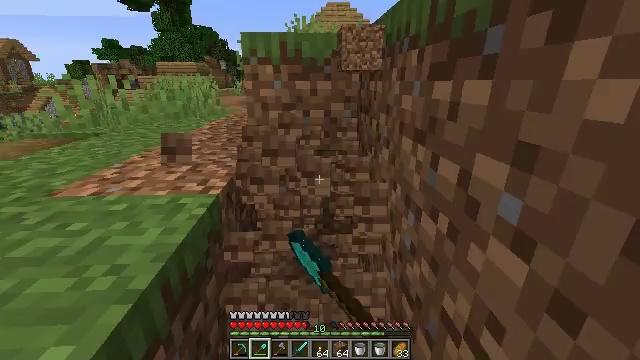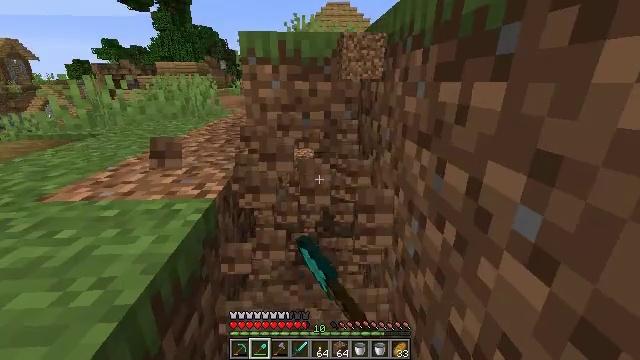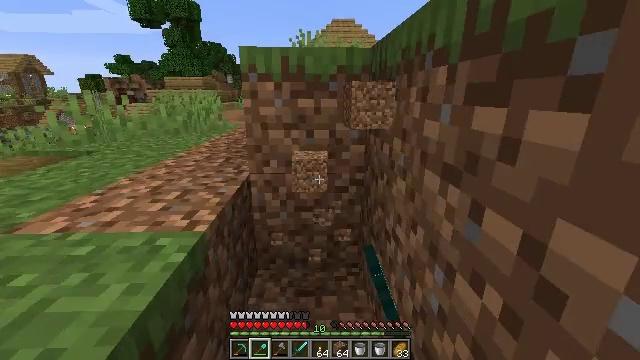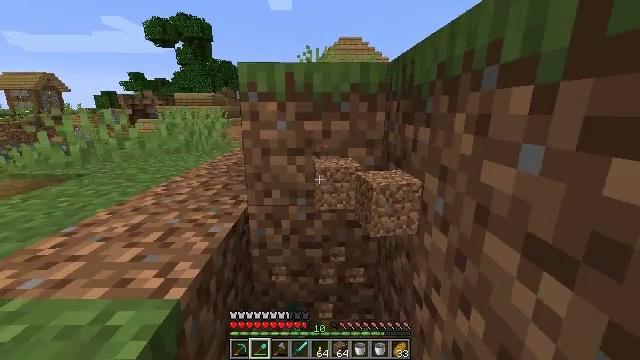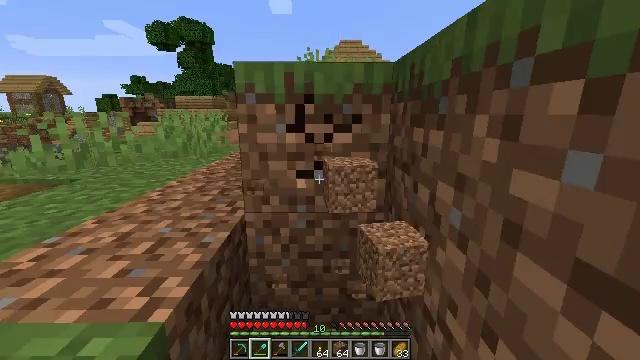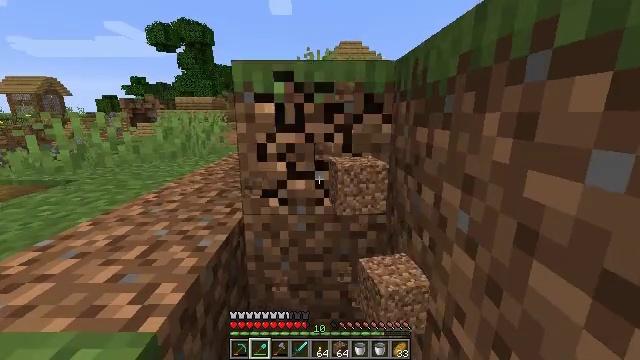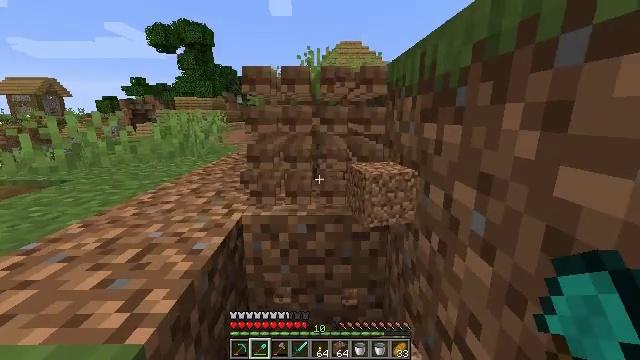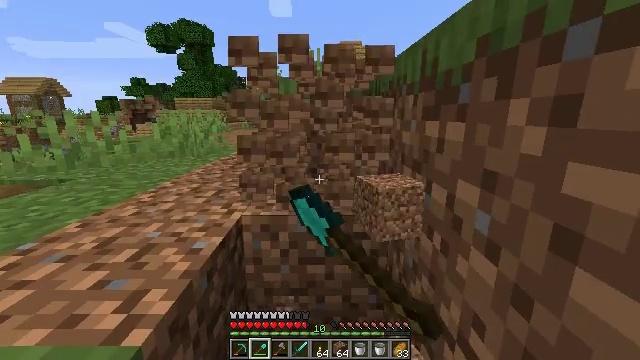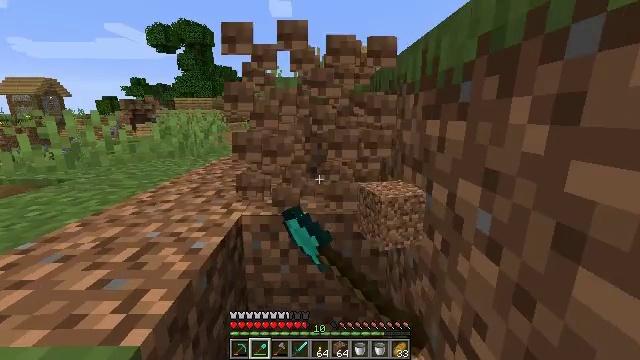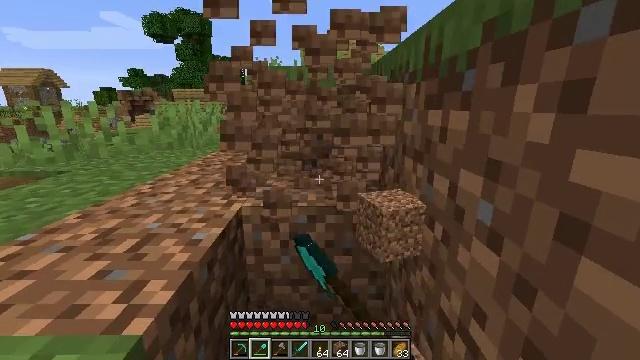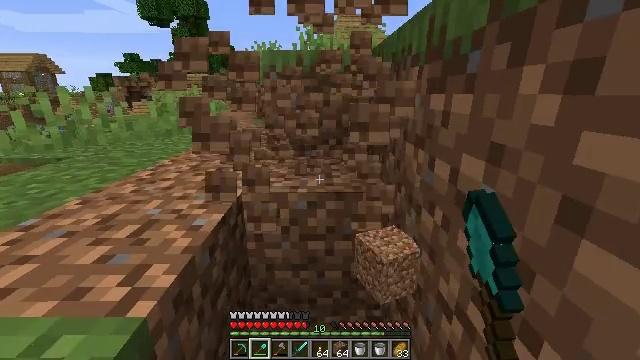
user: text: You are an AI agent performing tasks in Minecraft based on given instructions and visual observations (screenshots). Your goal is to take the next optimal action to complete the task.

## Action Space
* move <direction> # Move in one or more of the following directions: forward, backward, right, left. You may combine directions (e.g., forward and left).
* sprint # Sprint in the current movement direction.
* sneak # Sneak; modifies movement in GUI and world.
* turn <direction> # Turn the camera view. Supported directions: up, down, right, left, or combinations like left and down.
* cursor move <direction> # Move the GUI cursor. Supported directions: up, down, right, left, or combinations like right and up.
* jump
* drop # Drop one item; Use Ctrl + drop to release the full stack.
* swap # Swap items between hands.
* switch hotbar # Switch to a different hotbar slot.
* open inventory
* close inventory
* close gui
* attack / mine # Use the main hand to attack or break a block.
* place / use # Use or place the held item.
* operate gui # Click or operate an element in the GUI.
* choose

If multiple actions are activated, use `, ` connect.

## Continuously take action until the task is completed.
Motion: motion action
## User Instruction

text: Dig up the grass block for dirt.
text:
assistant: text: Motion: move forward, attack / mine
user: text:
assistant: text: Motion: move forward, turn left and up, attack / mine
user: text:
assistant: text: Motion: move forward, turn left and up, attack / mine
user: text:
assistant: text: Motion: attack / mine
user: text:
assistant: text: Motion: attack / mine
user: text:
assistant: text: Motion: attack / mine
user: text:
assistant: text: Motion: attack / mine
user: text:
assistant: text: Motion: attack / mine
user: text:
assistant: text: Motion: turn down, attack / mine
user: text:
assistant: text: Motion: turn down, attack / mine
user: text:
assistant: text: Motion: attack / mine